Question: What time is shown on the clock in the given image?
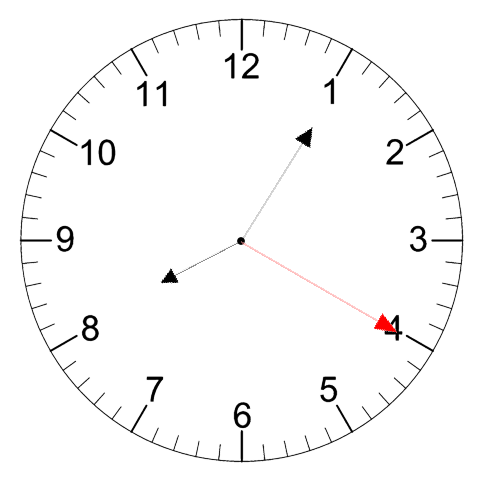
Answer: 08:05:20